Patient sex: M
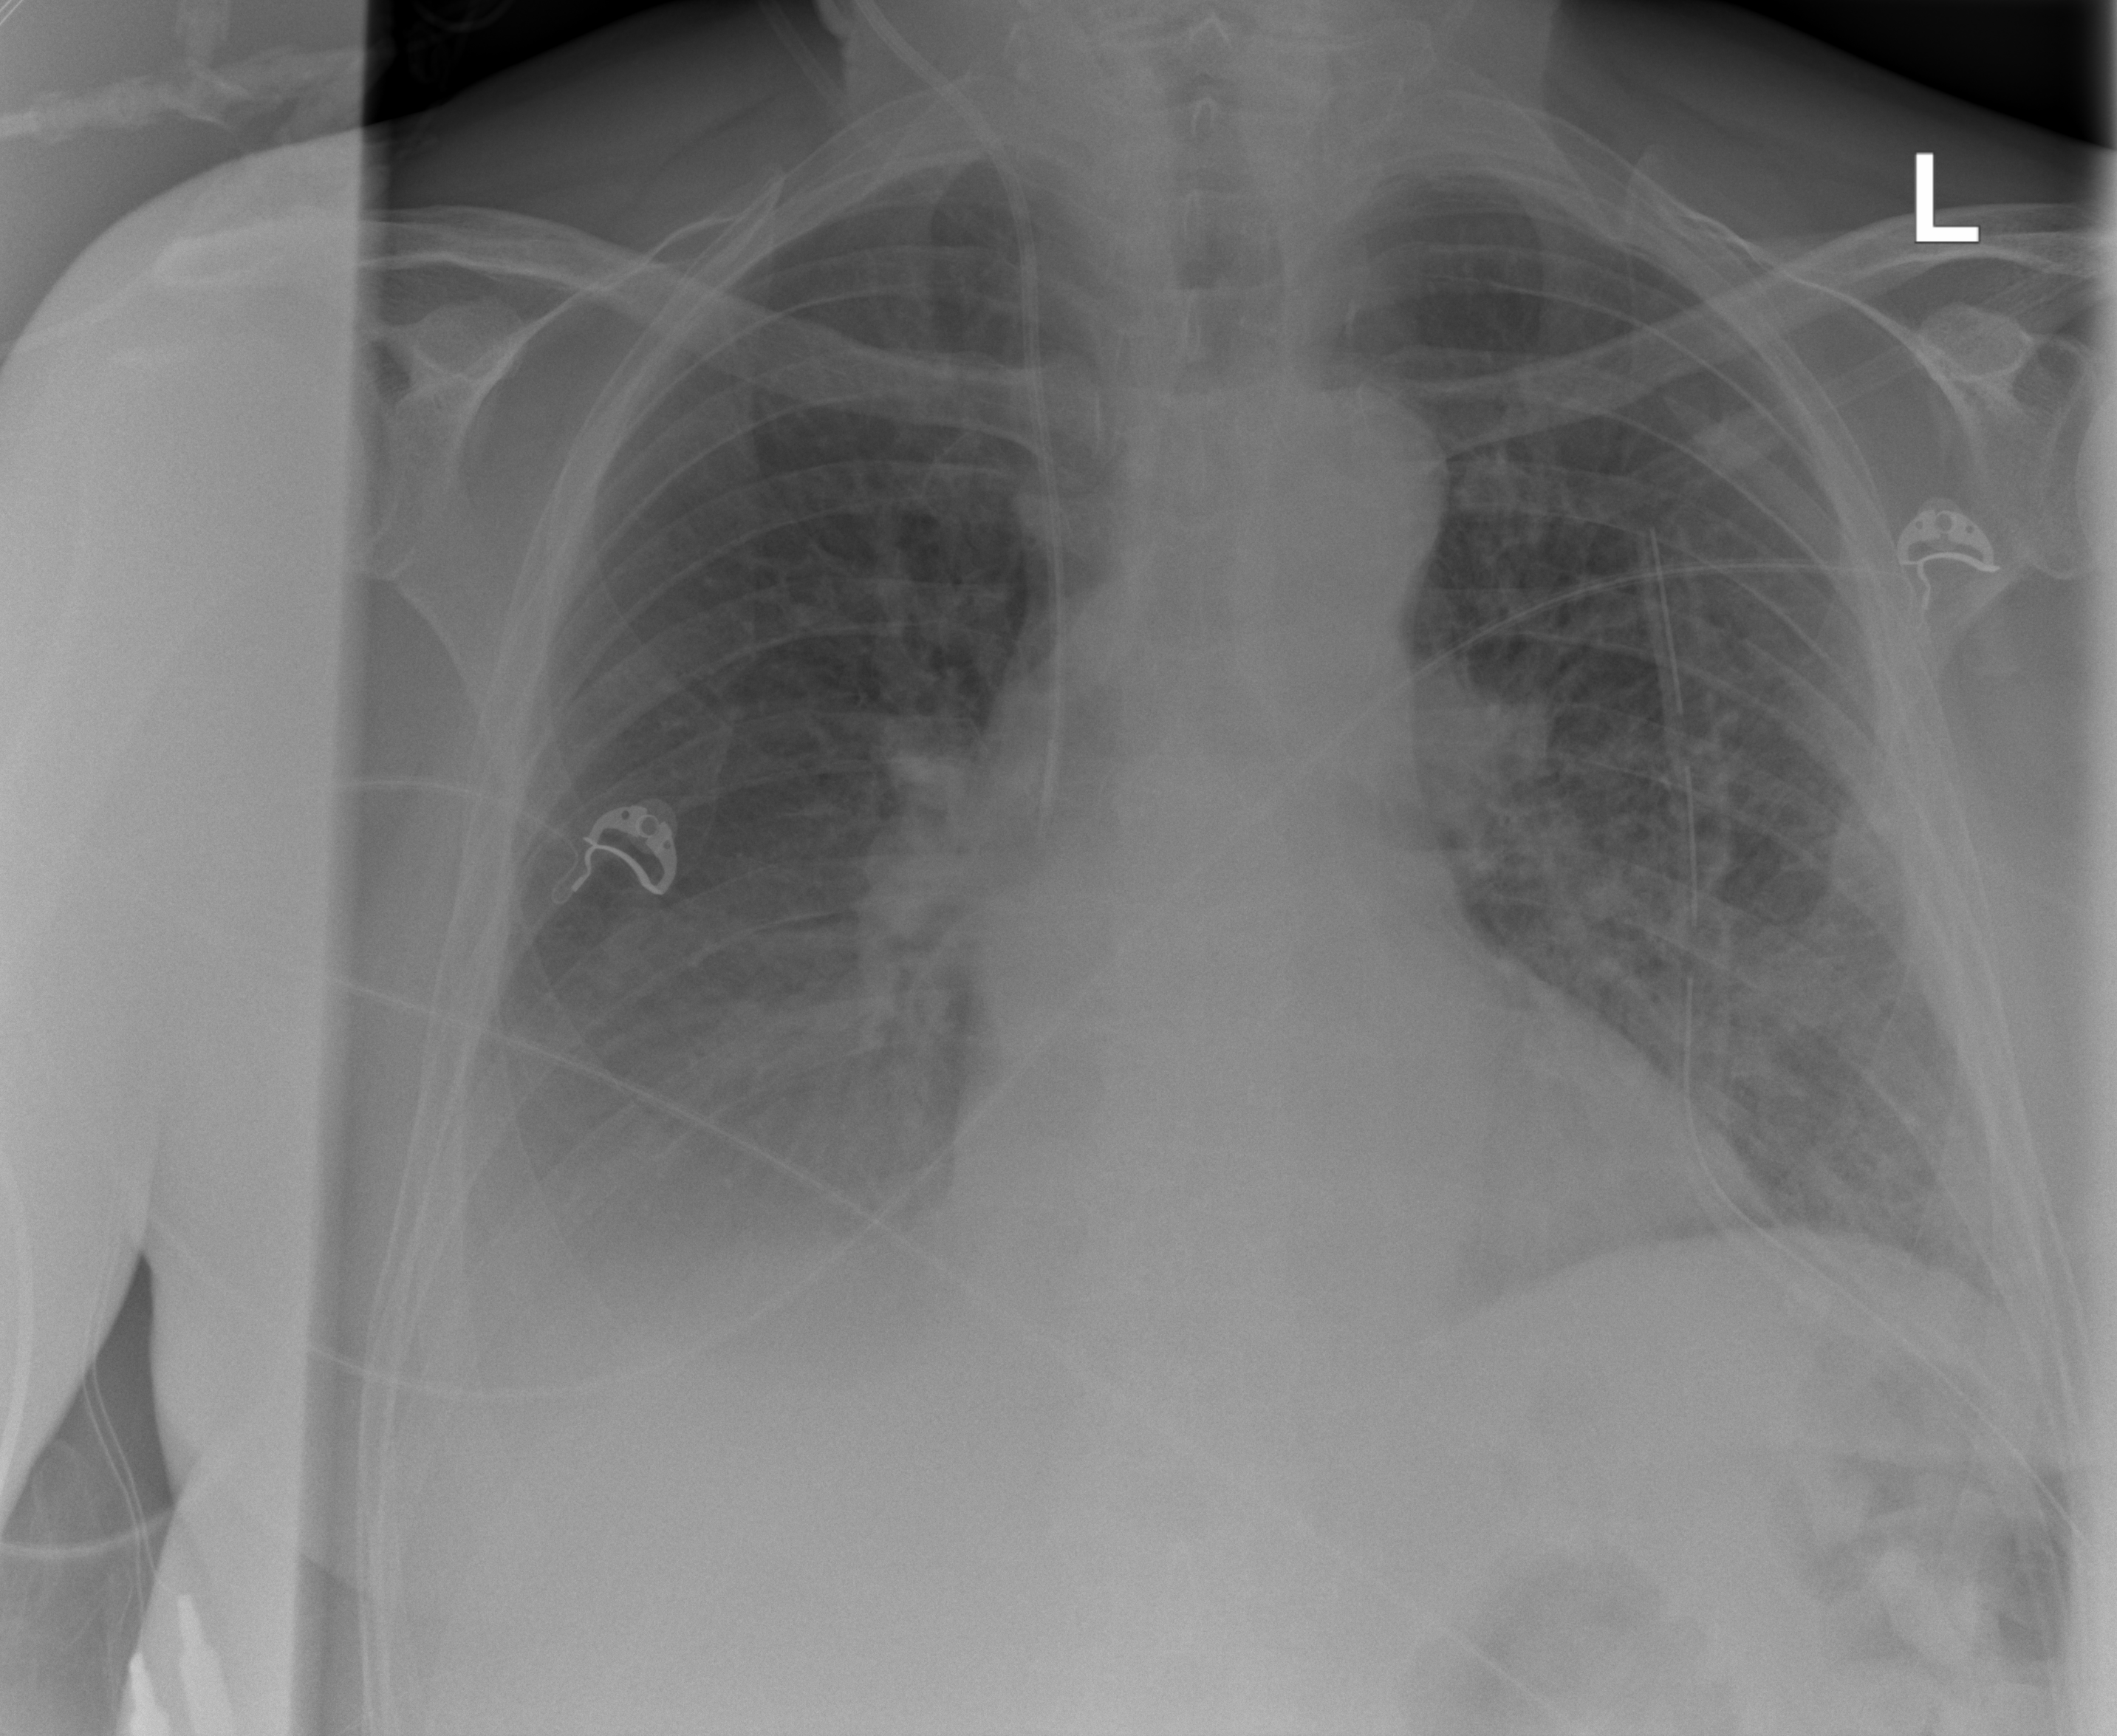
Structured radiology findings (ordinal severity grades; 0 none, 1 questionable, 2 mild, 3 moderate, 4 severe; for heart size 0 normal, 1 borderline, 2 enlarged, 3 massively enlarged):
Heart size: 0
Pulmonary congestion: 2
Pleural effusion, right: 3
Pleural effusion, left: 2
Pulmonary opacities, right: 0
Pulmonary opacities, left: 2
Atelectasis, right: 2
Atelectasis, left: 2